Field crop: tomato
Growth stage: 1
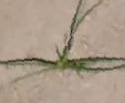
Species: cyperus